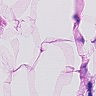
Metastatic tissue present: no